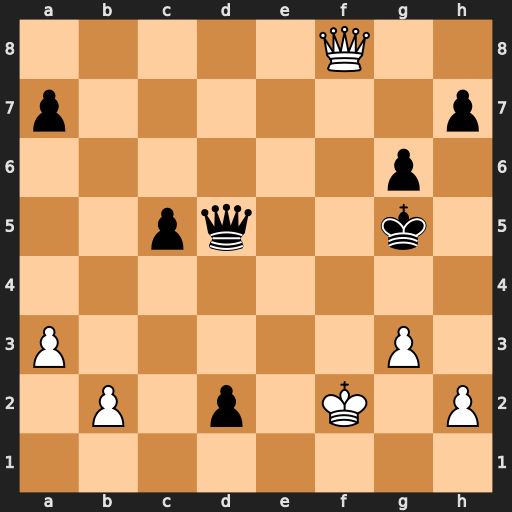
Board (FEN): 5Q2/p6p/6p1/2pq2k1/8/P5P1/1P1p1K1P/8
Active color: w
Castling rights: -
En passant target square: -
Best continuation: Qf4+ Kh5 Qh4#